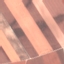
Land use / land cover: AnnualCrop